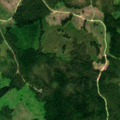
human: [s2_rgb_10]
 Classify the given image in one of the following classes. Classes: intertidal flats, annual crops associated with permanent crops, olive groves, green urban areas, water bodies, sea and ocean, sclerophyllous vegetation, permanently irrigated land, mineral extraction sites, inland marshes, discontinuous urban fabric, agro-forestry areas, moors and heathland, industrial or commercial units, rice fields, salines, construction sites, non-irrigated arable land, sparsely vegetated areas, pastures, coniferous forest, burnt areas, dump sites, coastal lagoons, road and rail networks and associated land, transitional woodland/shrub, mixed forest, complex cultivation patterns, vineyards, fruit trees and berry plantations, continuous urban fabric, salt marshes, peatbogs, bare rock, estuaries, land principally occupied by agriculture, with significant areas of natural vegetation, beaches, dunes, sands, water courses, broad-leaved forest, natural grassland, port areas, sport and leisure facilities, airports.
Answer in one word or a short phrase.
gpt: coniferous forest, transitional woodland/shrub